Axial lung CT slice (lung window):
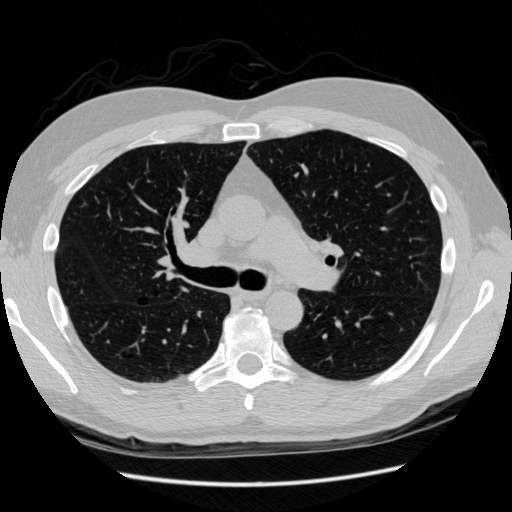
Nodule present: no